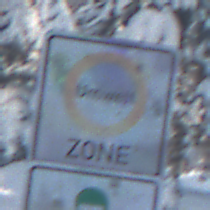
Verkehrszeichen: BeginnUmweltzone
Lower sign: FreistellungVomVerkehrsverbot3
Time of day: MorningAfternoon
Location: Outdoor (Nature)
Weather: Clear
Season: Winter
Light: Natural